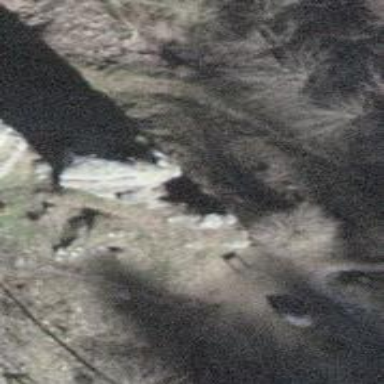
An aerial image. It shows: View of natural rock.